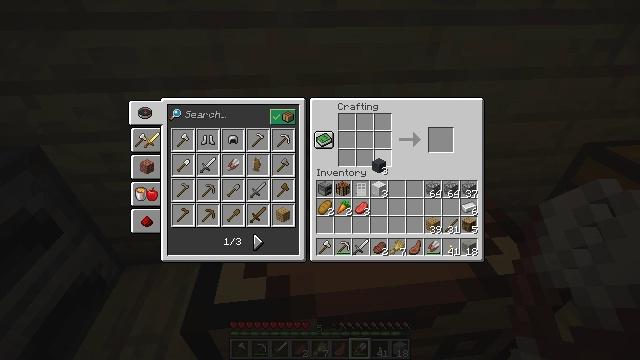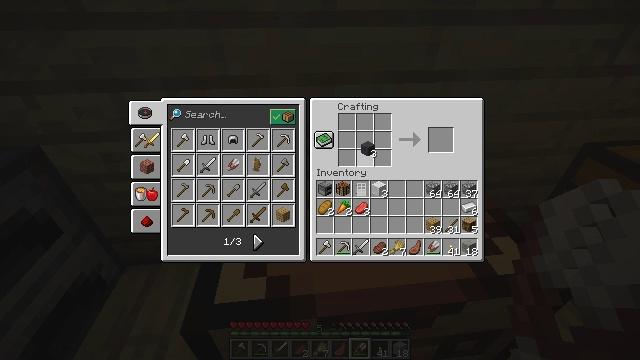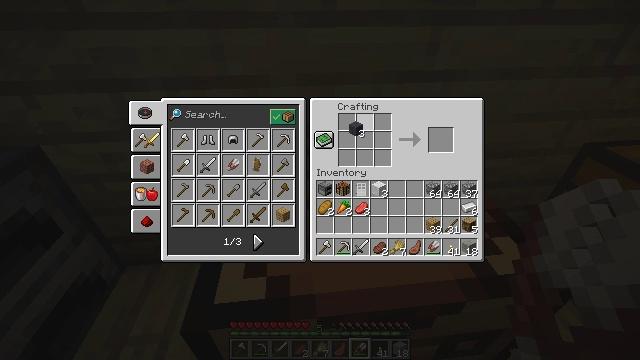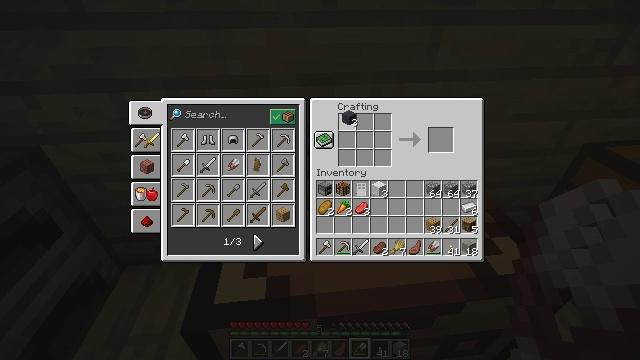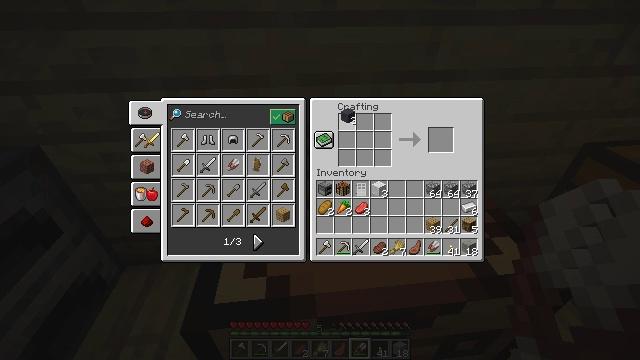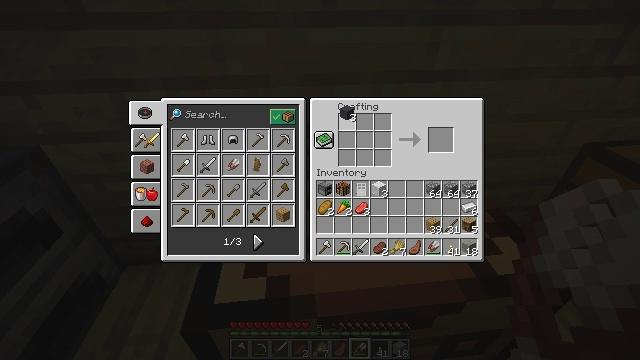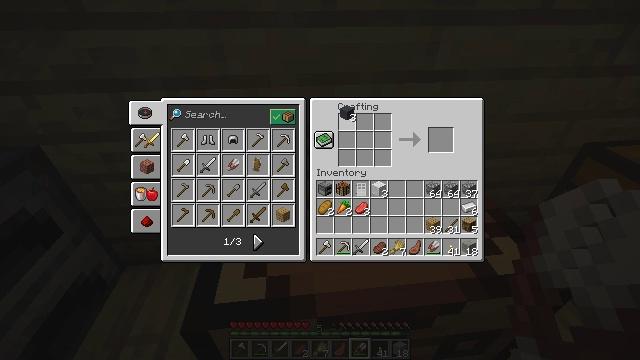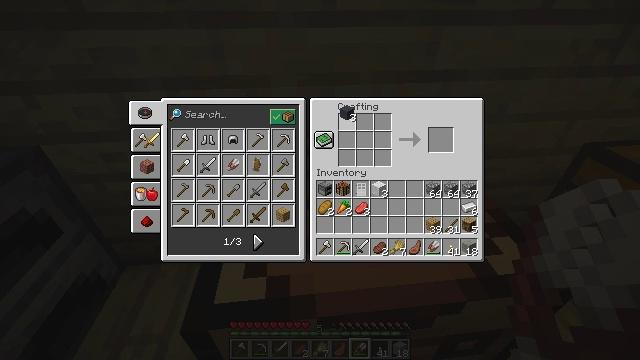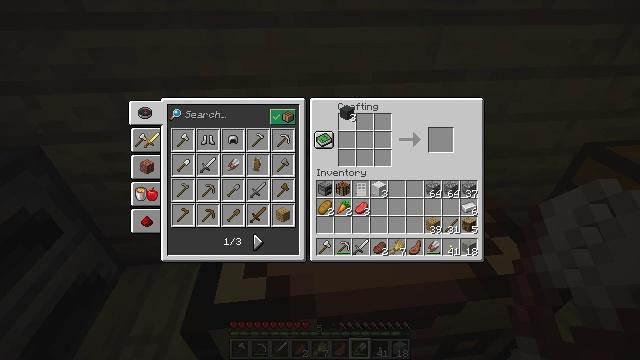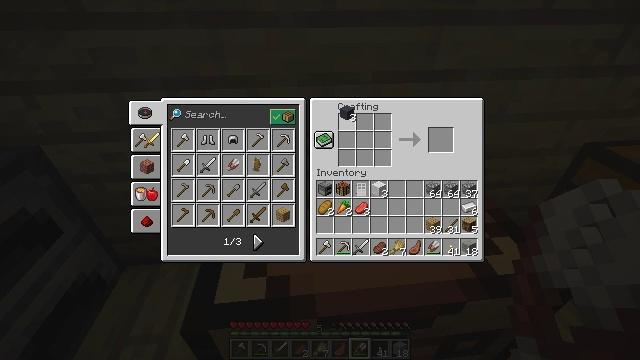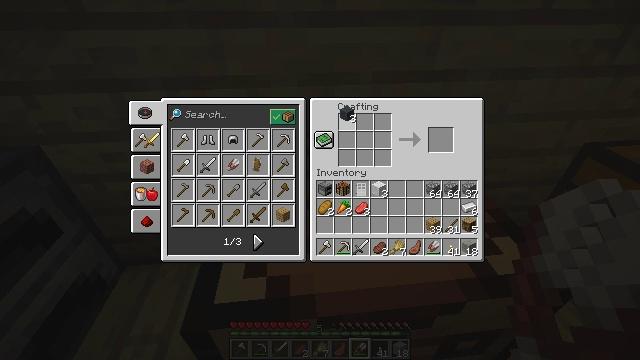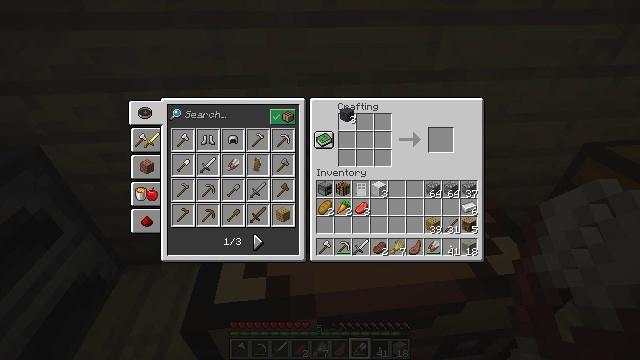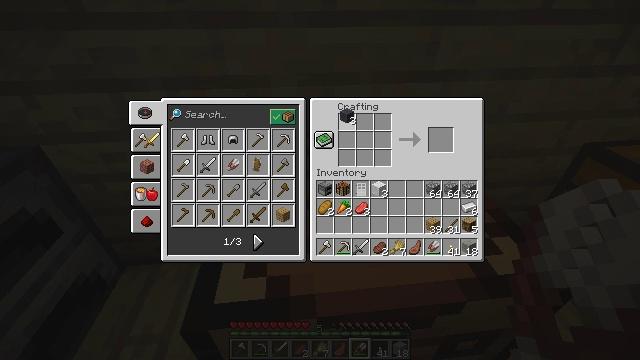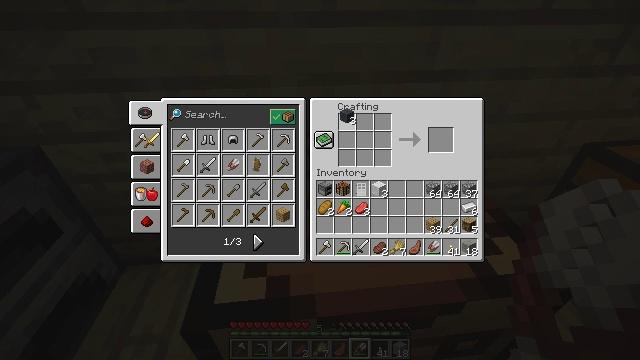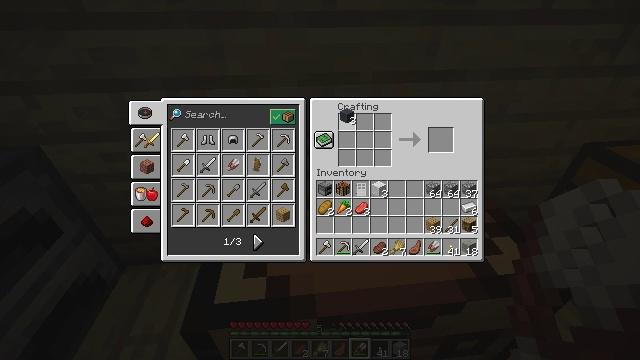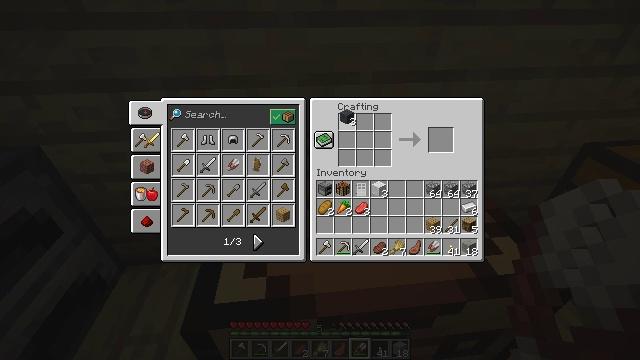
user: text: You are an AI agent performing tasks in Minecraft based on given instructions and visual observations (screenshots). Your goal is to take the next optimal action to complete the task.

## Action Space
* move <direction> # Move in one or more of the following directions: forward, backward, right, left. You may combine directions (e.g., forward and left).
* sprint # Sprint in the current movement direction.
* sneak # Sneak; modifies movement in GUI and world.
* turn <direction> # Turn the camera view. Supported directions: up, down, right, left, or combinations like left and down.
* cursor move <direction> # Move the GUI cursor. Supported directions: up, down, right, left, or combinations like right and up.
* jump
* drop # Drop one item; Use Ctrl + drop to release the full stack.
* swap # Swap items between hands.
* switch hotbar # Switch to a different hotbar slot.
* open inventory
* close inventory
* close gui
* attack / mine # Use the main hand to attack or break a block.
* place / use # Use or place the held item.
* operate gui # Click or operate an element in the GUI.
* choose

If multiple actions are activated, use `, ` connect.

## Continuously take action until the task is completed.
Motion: motion action
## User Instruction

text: Use the crafting table and materials to craft a gray bed.
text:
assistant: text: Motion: cursor move left and up
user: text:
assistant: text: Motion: cursor move left and up
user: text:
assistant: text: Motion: cursor move left and up
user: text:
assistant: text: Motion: no_op
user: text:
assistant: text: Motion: no_op
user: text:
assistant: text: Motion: no_op
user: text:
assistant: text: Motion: no_op
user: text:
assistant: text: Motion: no_op
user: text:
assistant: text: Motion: no_op
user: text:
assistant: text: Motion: no_op
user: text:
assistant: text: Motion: no_op
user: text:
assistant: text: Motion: no_op
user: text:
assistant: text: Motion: no_op
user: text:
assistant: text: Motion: no_op
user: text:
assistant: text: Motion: choose
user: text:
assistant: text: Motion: choose
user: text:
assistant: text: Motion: choose
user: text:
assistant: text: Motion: cursor move right
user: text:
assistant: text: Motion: no_op
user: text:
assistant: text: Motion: no_op
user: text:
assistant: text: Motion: no_op
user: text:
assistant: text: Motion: no_op
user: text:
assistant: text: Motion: no_op
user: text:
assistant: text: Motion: choose
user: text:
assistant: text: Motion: choose
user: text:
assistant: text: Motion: choose
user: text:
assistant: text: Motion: cursor move right, choose
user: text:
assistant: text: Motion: no_op
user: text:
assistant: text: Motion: no_op
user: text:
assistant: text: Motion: no_op